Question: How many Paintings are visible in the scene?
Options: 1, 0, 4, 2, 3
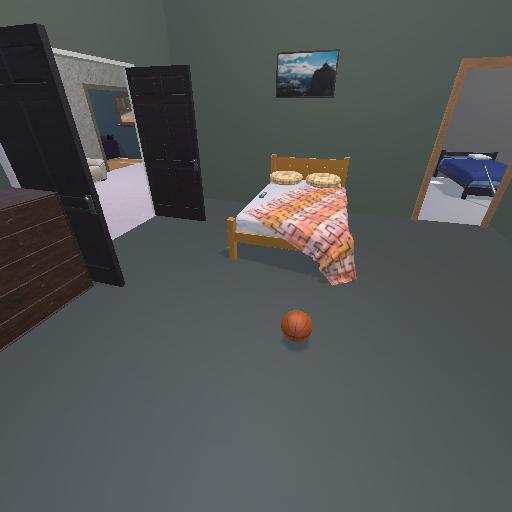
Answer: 1